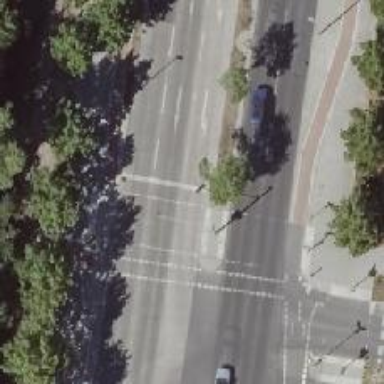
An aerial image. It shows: Road with traffic signals.